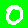
Digit: 0